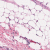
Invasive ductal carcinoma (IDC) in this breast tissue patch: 0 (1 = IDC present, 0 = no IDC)